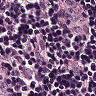
Metastatic tissue present: no